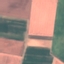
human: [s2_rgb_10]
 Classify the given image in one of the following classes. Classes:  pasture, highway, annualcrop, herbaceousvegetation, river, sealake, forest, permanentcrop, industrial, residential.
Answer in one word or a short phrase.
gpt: AnnualCrop